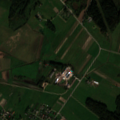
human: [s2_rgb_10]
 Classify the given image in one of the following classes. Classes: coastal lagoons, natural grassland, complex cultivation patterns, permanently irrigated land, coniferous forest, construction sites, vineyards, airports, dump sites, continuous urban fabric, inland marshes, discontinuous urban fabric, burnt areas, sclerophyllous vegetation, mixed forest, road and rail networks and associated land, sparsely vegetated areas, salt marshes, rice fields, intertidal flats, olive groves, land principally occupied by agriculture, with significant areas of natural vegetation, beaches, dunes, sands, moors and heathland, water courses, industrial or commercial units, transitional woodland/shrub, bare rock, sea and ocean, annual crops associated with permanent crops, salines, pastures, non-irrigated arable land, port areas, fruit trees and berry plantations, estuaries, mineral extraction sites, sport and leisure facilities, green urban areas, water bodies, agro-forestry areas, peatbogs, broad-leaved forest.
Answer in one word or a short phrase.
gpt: discontinuous urban fabric, non-irrigated arable land, complex cultivation patterns, mixed forest